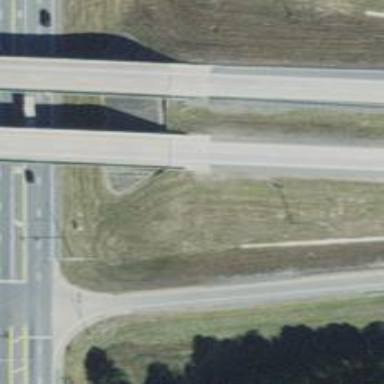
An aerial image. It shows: Beam bridge on motorway.